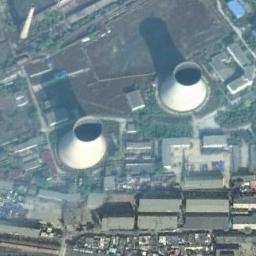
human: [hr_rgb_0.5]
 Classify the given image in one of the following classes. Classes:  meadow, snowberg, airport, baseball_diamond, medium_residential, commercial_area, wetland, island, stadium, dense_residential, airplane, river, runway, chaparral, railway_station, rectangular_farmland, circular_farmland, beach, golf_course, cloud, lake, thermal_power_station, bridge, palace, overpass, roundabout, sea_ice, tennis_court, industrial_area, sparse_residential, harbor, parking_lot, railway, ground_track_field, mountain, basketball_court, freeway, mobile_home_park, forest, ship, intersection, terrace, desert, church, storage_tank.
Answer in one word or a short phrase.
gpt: thermal_power_station